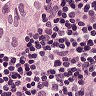
Metastatic tissue present: yes